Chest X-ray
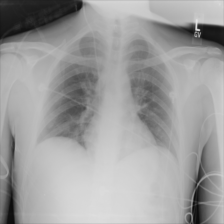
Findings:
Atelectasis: negative
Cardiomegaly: negative
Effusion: negative
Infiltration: negative
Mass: negative
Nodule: negative
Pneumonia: negative
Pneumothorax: negative
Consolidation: negative
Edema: negative
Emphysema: negative
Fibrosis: negative
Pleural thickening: negative
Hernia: negative